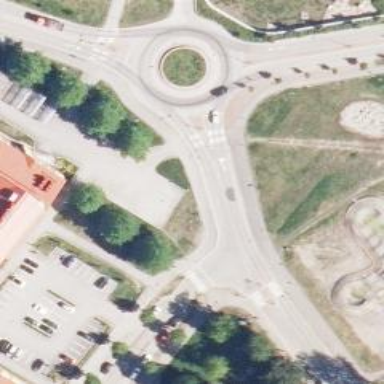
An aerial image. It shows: Uncontrolled road crossing.